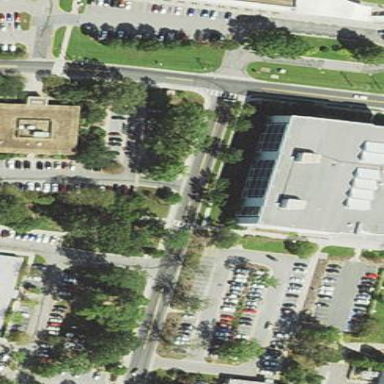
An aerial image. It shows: Courthouse building.